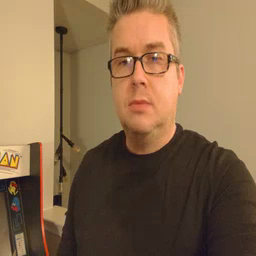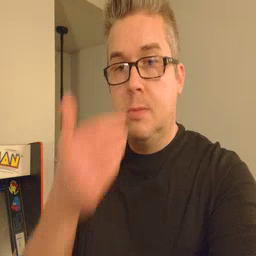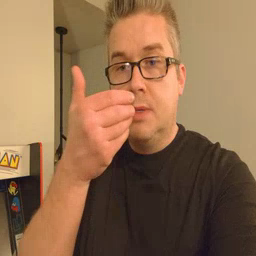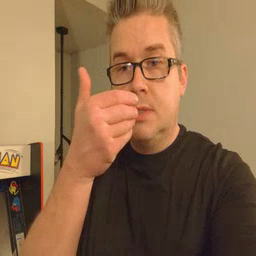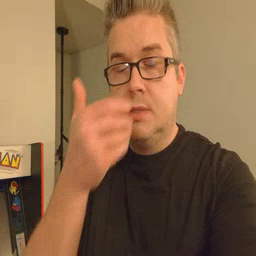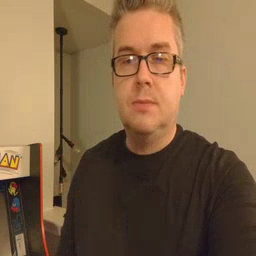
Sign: pizza